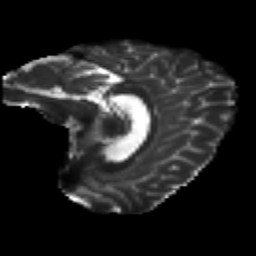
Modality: T2w
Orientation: sagittal
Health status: healthy
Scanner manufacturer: philips
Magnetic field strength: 3 T
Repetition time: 9.75 s
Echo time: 0.092 s